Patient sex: F
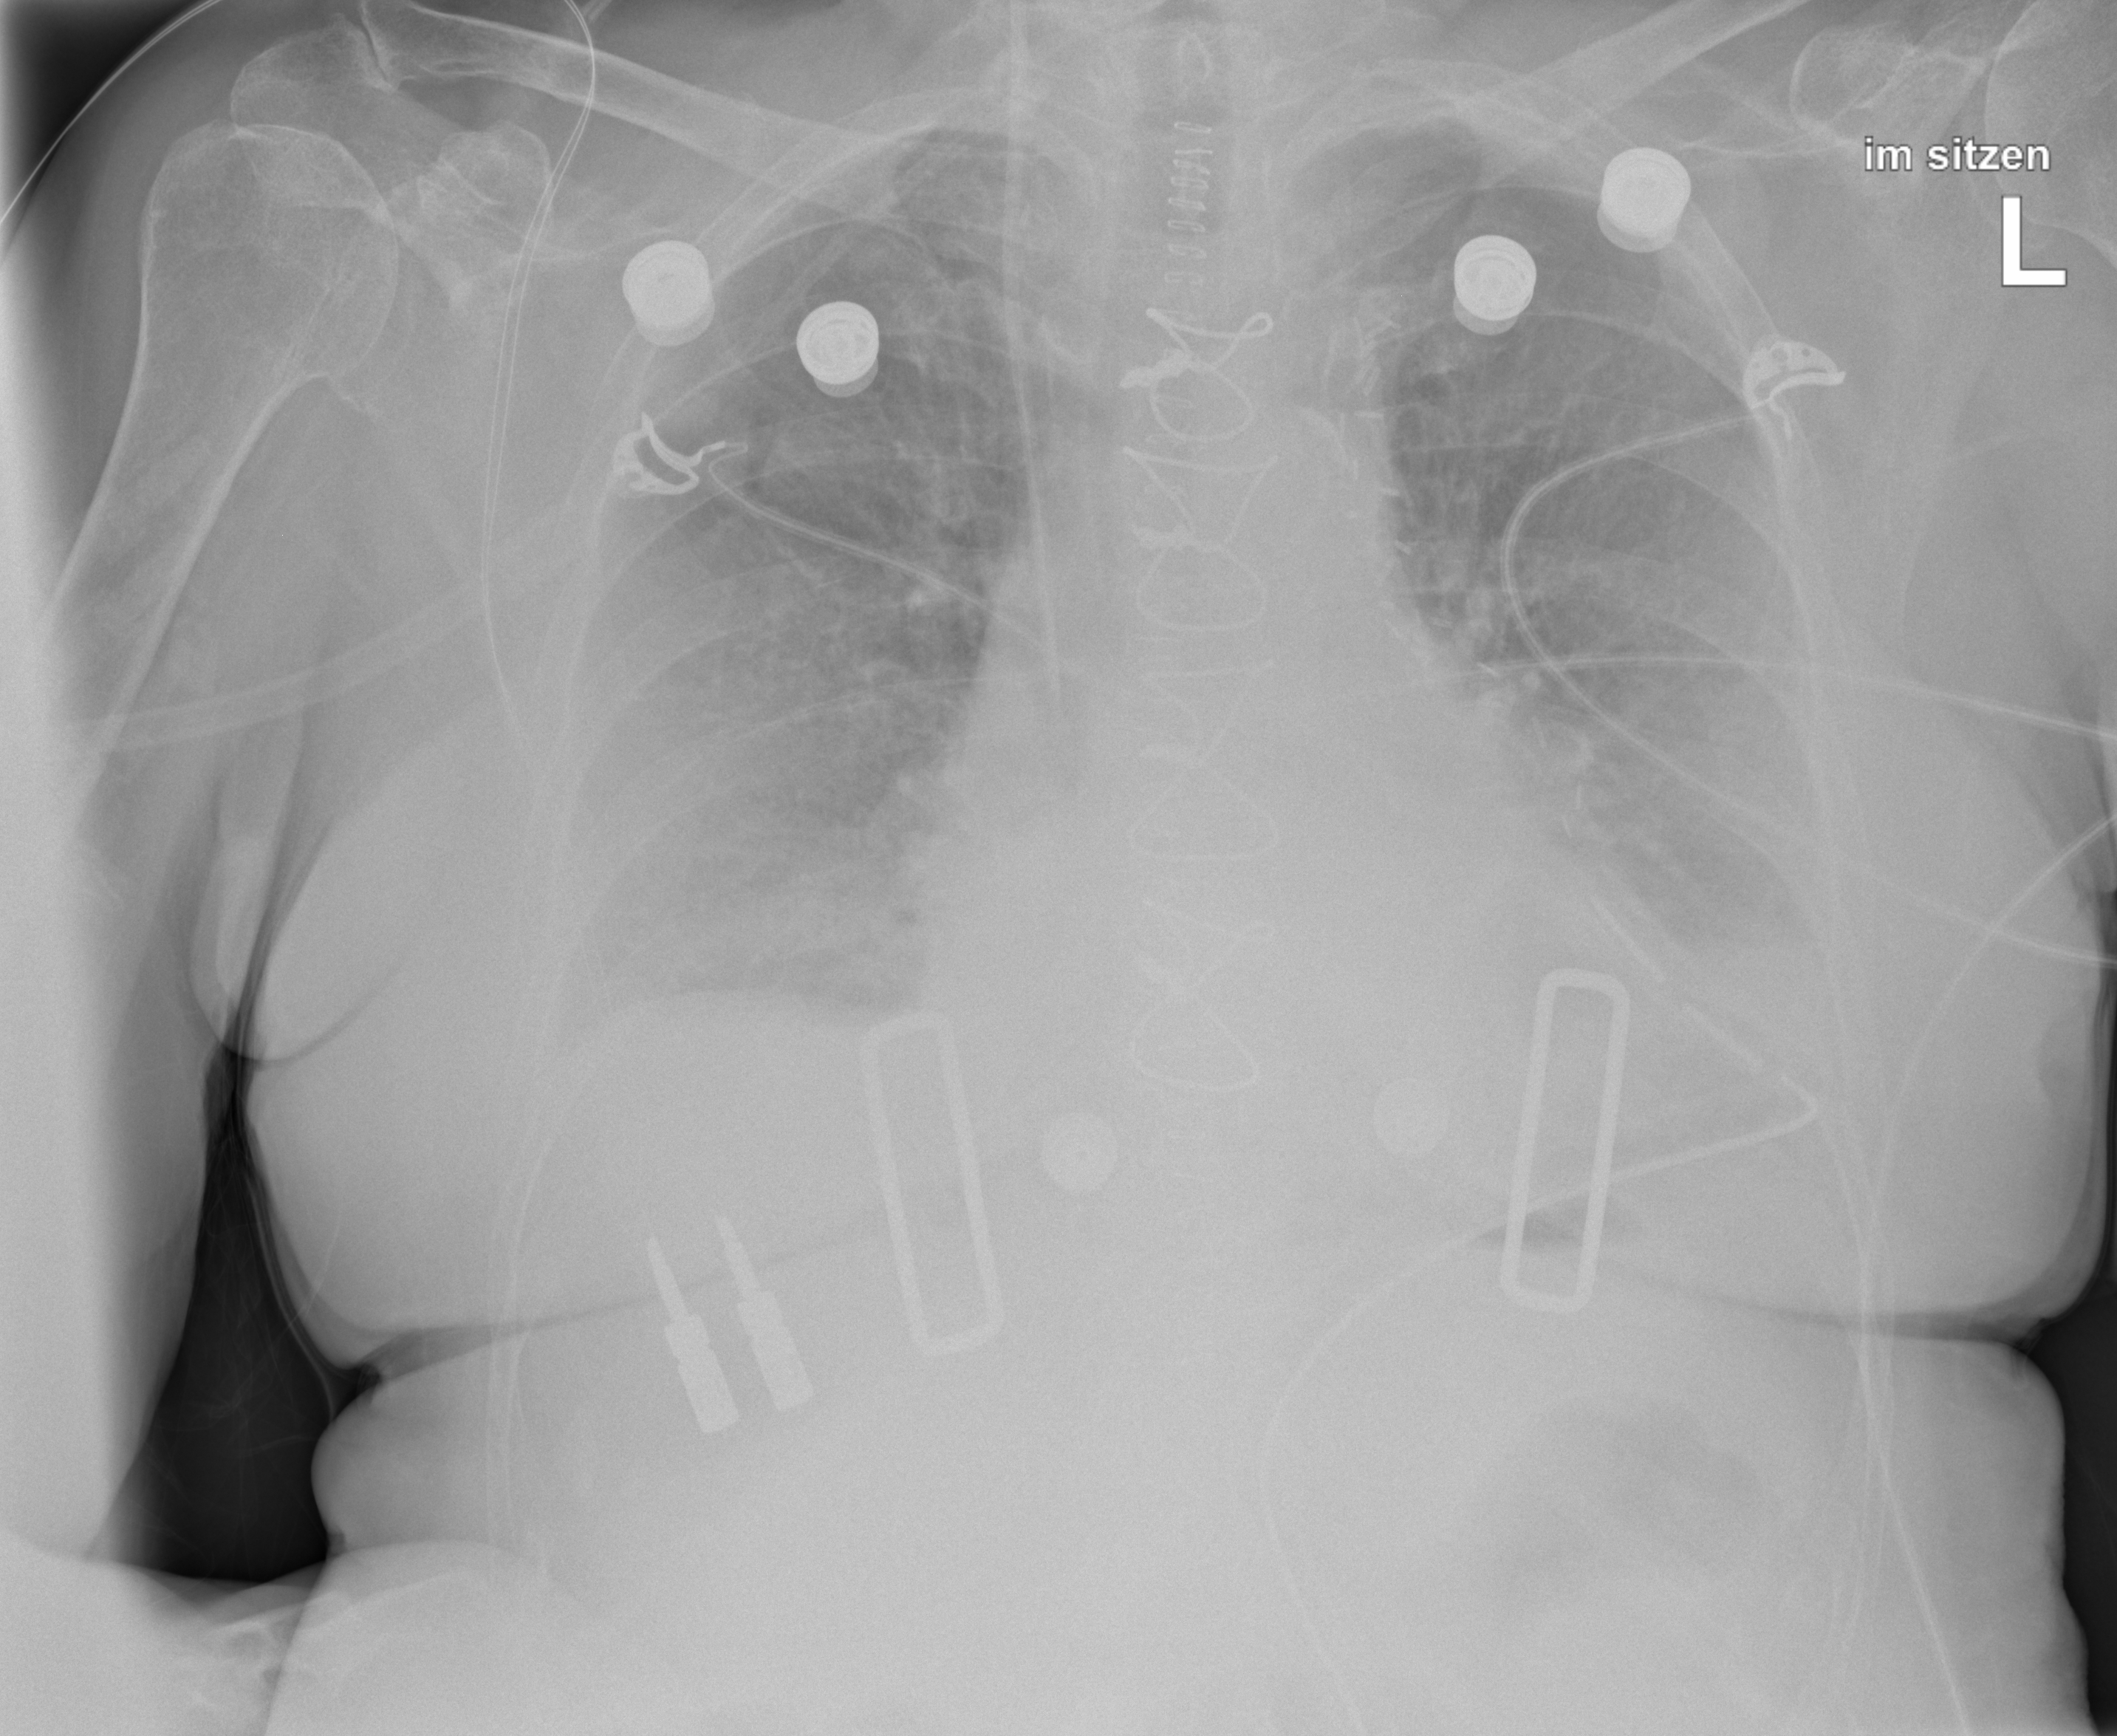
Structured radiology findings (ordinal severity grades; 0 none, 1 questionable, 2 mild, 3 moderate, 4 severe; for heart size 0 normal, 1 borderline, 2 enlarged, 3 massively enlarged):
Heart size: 2
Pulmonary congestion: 2
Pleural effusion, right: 2
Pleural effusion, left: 1
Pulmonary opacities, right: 2
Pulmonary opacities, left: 2
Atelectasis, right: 2
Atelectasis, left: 2